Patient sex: F
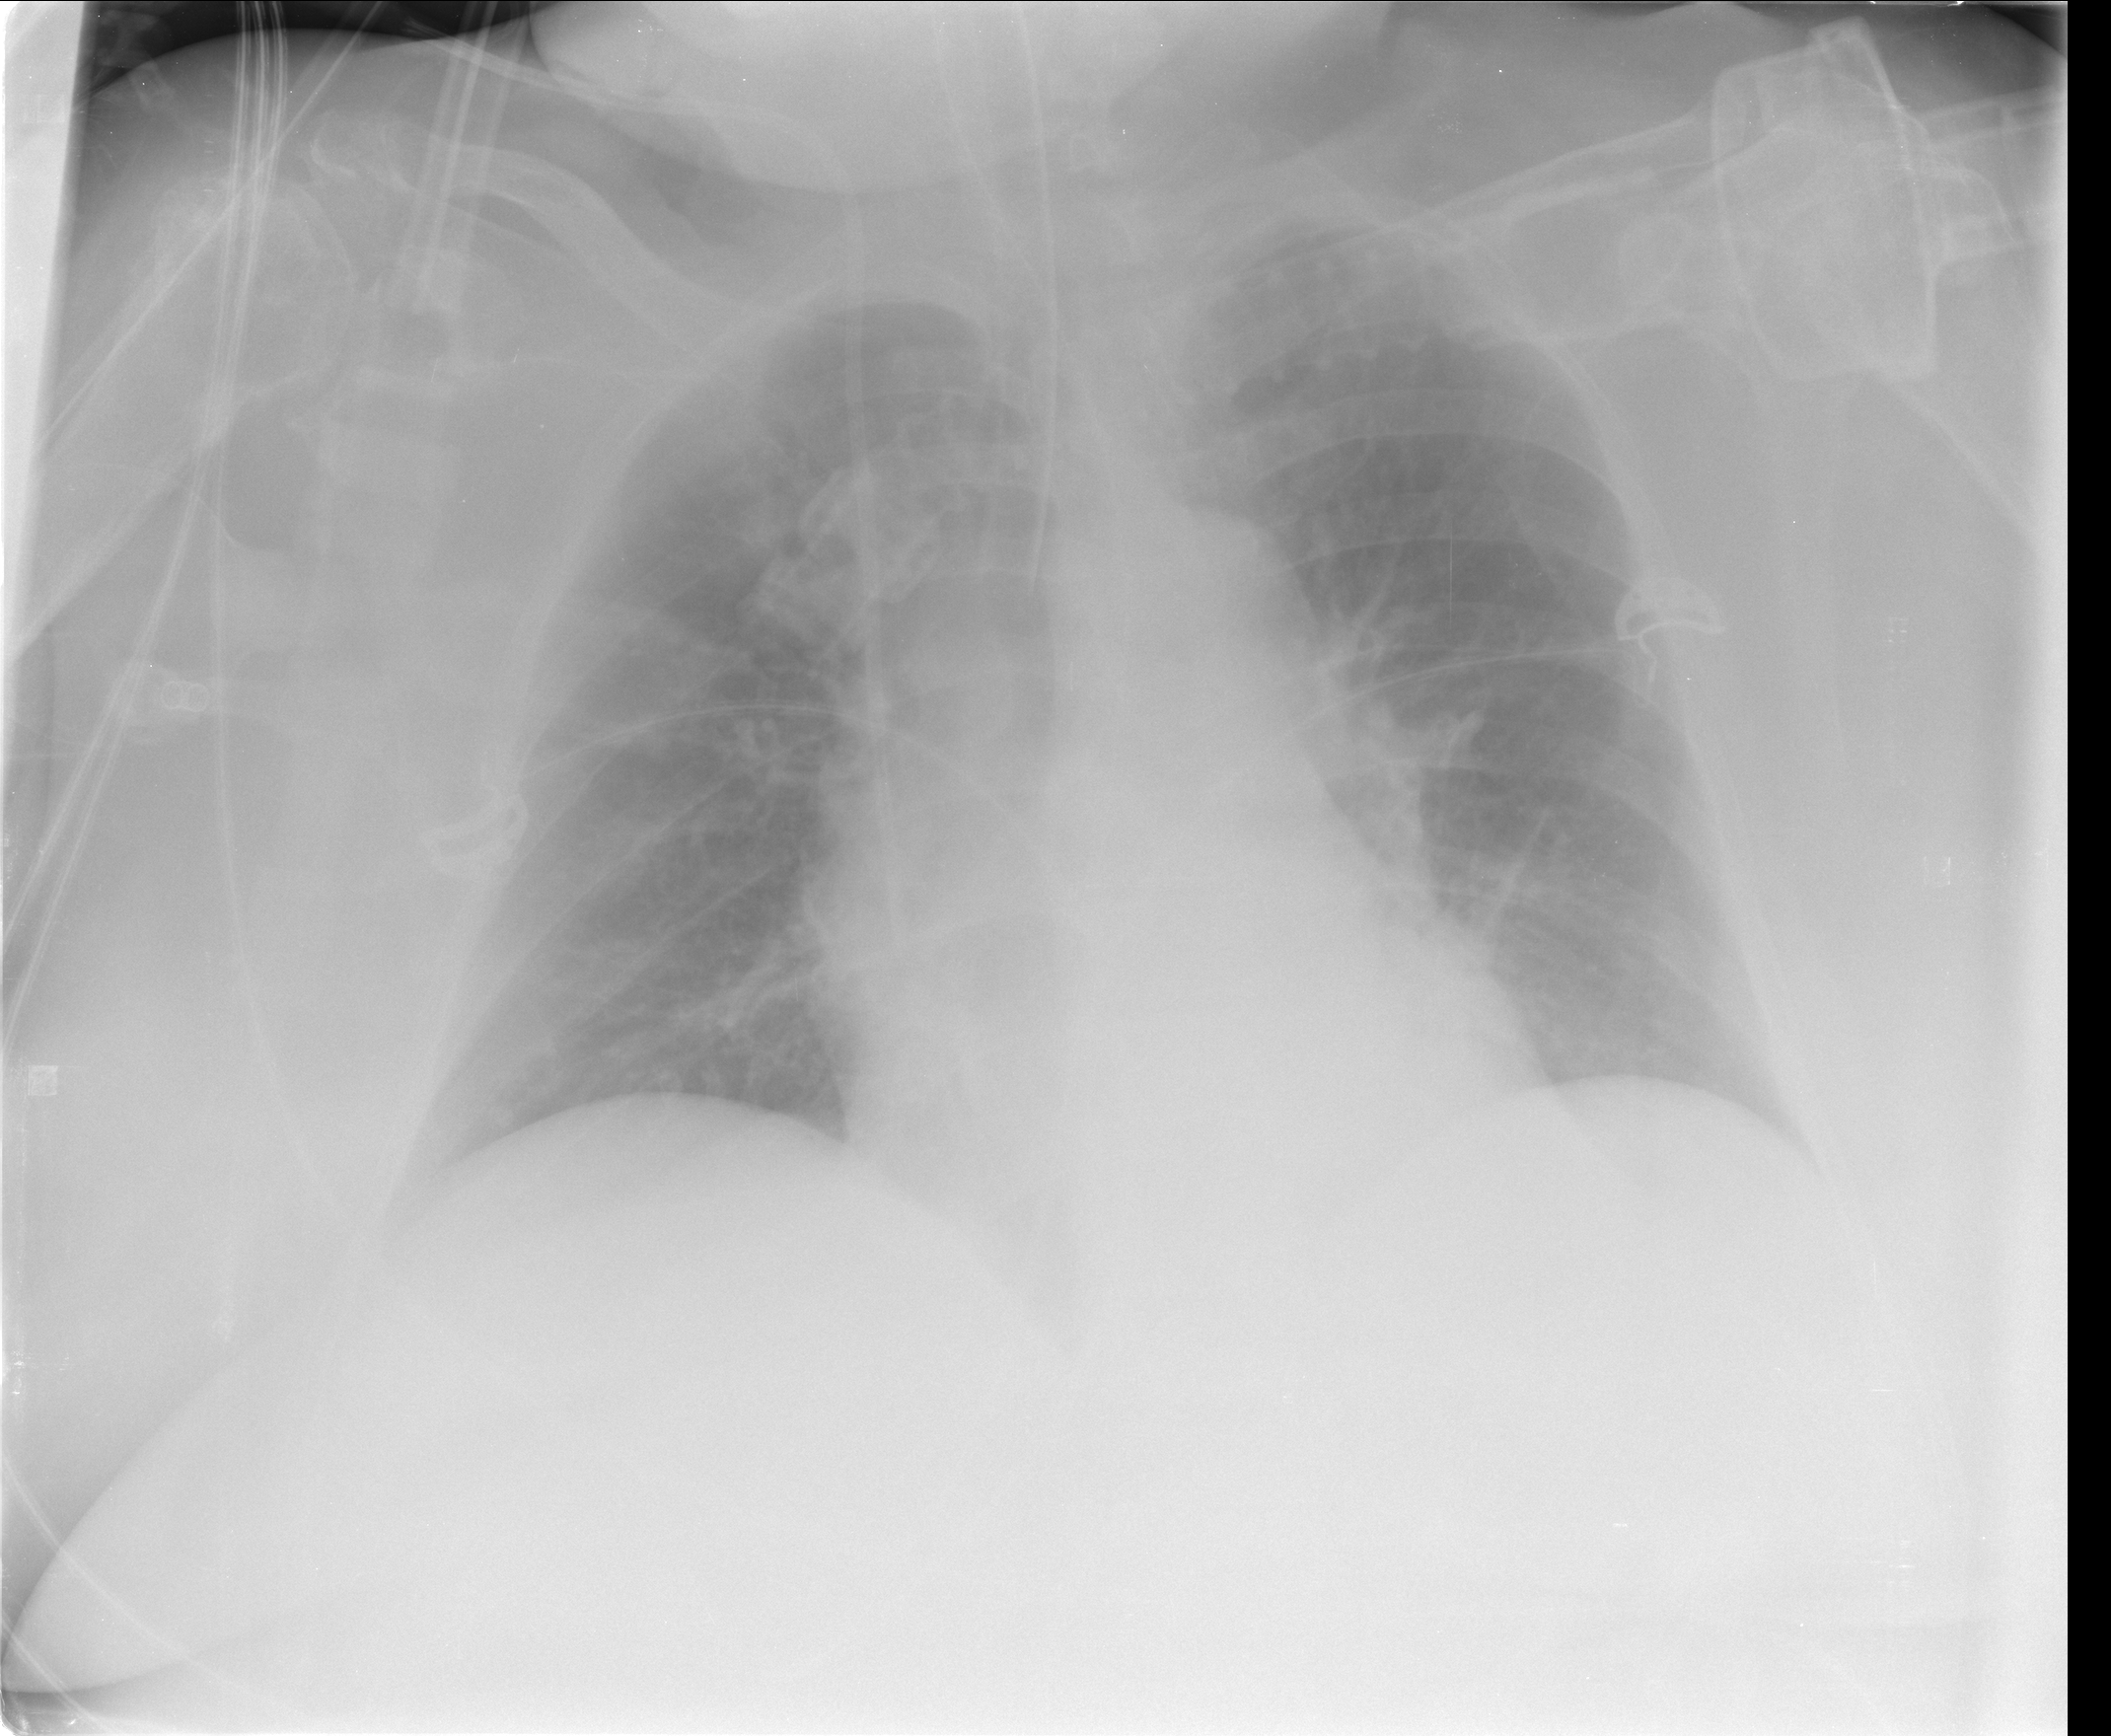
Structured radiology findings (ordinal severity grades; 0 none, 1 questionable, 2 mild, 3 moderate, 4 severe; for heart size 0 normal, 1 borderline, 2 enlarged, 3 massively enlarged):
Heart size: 2
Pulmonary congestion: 2
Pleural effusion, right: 1
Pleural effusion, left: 1
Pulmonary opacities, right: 0
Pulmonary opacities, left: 0
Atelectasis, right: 2
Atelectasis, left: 2